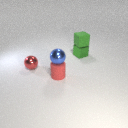
small red rubber cylinder below small blue metal sphere